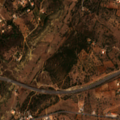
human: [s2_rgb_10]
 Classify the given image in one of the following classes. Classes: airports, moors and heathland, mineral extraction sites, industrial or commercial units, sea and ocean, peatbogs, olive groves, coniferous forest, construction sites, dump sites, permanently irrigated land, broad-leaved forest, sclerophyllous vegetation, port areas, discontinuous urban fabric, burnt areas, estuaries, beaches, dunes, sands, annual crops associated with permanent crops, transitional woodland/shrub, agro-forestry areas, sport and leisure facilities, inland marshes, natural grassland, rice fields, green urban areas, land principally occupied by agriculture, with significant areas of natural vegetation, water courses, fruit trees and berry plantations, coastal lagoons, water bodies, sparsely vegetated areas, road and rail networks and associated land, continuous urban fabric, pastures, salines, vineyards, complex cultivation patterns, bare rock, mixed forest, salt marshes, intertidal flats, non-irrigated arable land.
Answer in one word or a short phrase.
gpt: annual crops associated with permanent crops, complex cultivation patterns, land principally occupied by agriculture, with significant areas of natural vegetation